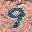
Label: 9